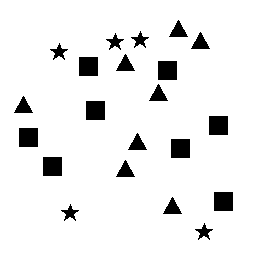
Squares: 8
Triangles: 8
Stars: 5
Total shapes: 21